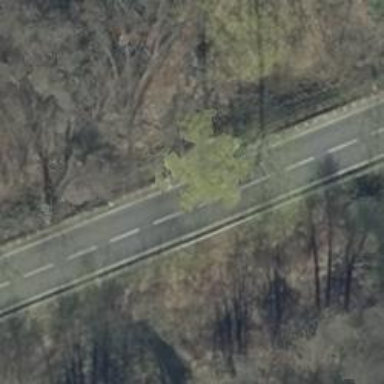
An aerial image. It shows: Asphalt road on secondary bridge.